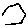
Label: hexagon